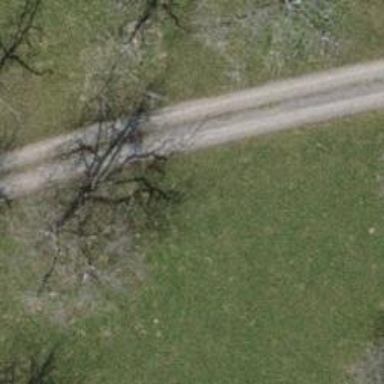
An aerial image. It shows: Row of trees in natural setting.